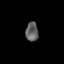
Tissue: prostate
Cell type: T cells
Senescence score: 0.7077
Nuclear area (px): 231
Mean DAPI intensity: 97.628